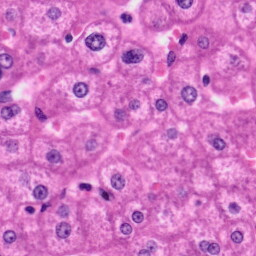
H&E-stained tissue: Liver